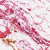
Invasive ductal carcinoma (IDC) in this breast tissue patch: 0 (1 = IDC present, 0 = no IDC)